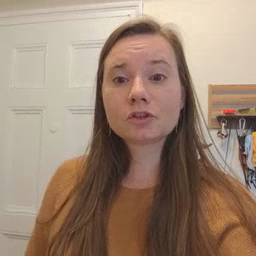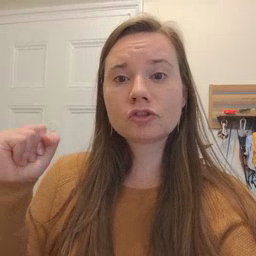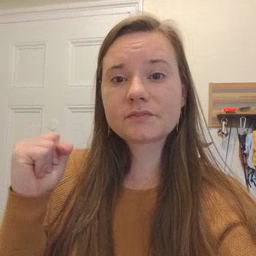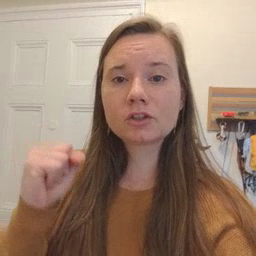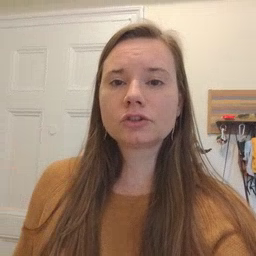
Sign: refrigerator